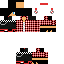
A female human skin with dark skin, wearing brown long hair dressed in a red hoodie and red pants, featuring a closed mouth.